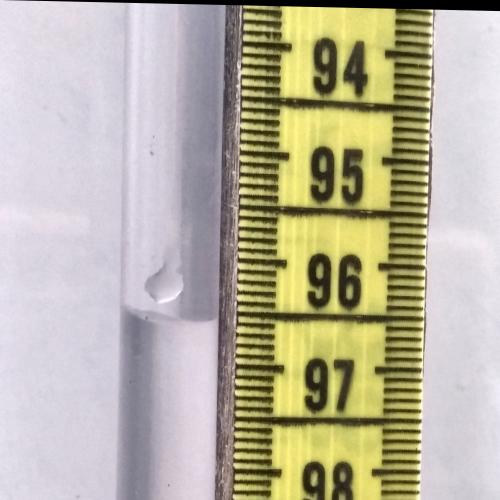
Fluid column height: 96.6 cm